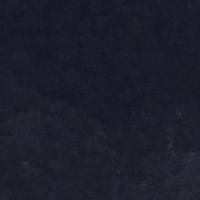
EUNIS habitat code: 44
Species observed at this site:
Papaver somniferum